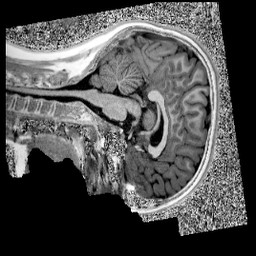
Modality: UNIT1
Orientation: sagittal
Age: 11
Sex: female
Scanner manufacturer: siemens
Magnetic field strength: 3 T
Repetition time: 4 s
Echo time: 0.00303 s